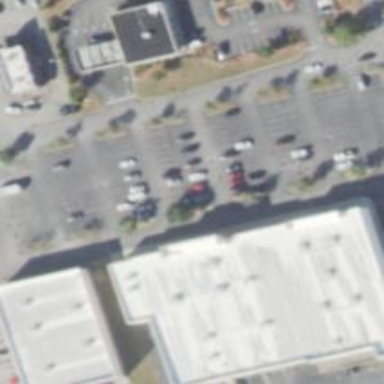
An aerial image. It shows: Parking space.